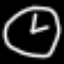
Label: clock